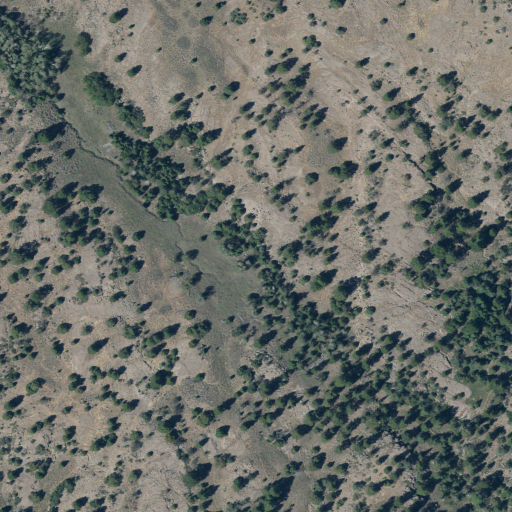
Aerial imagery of cape in Utah named Mahogany Point containing shrub and evergreen forest